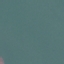
Land use / land cover: SeaLake